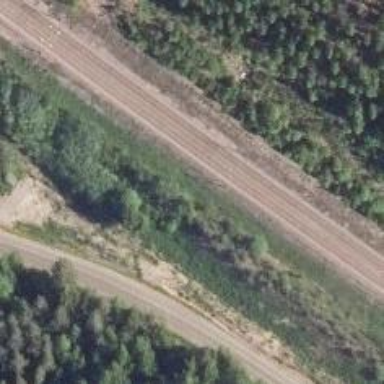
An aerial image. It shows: Continuous rail railway with electrified contact line.